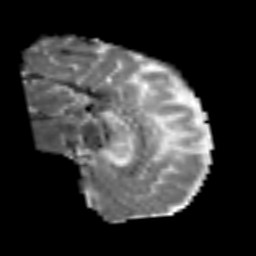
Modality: MD
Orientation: sagittal
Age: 60
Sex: male
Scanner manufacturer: siemens
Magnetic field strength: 3 T
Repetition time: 6.1 s
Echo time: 0.101 s